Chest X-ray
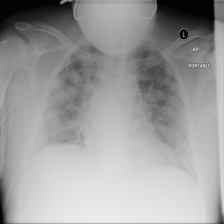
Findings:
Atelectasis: negative
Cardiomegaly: negative
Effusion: negative
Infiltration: positive
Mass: negative
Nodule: negative
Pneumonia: negative
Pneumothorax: negative
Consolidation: negative
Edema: negative
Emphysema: negative
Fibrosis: negative
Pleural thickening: negative
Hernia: negative